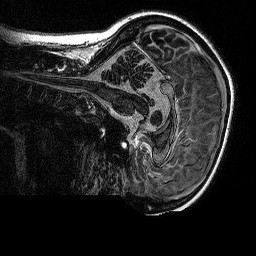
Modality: MP2RAGE
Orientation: sagittal
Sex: female
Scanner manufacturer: siemens
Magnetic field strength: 3 T
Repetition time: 5 s
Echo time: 0.00292 s